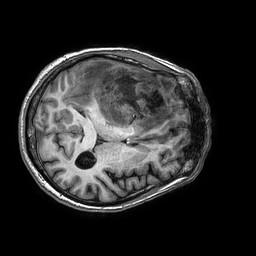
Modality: T1w
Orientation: axial
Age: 66
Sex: male
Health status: ill
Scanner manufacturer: philips
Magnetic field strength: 3 T
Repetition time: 0.006631 s
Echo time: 0.002977 s